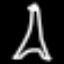
Label: The Eiffel Tower